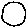
Label: circle